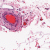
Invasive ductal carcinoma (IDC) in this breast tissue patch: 0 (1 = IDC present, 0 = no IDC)